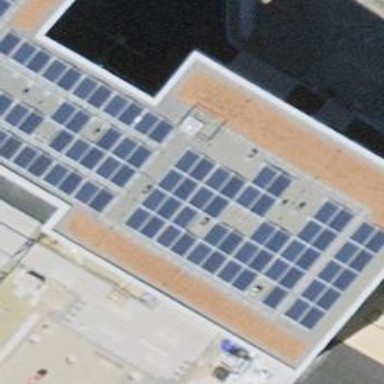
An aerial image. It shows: Solar power generator.